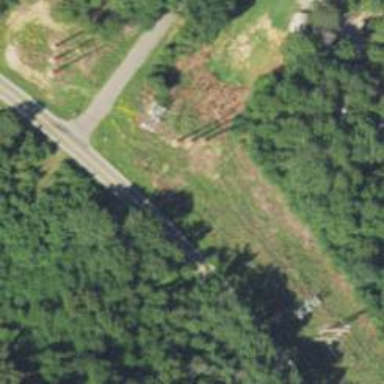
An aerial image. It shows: Abandoned railway.